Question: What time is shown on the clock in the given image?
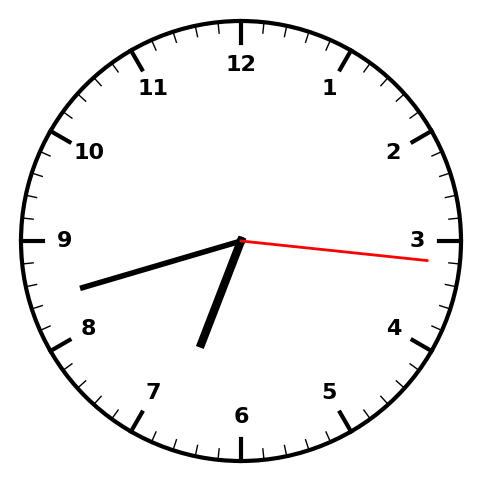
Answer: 06:42:16